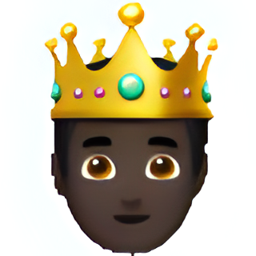
Name: prince
Emoji: 🤴🏿
Group: People & Body
Sub-group: person-role